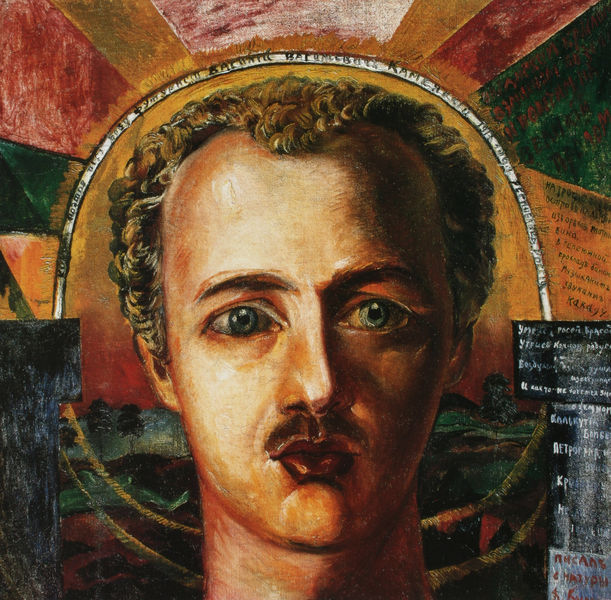
Titel: Bildnis V. Kamenskiy
Künstler: David Burlyuk
Standort: St. Petersburg
Institution: Russisches Museum
Schlagwörter: blau, gemälde, kopf, mann, schatten, grün, braun, bunt, licht, nase, orange, stirn, weiss, blick, rot, expressionismus, malerei, bart, augen, gesicht, bild, portrait, porträt, haare, augenbrauen, kinn, lippen, locken, farbig, schrift, schnäuzer, schnauzbart, strahlen, text, schriften, selbstbildnis, staunen, heiligenschein, nimbus, jesus, mündchen, am kreuz heute, geschürzt